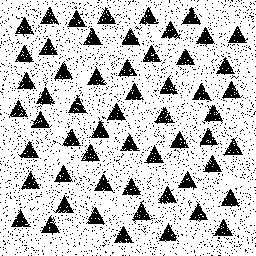
Squares: 0
Triangles: 57
Stars: 0
Total shapes: 57